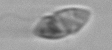
Label: Gyrodinium